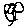
Label: flower